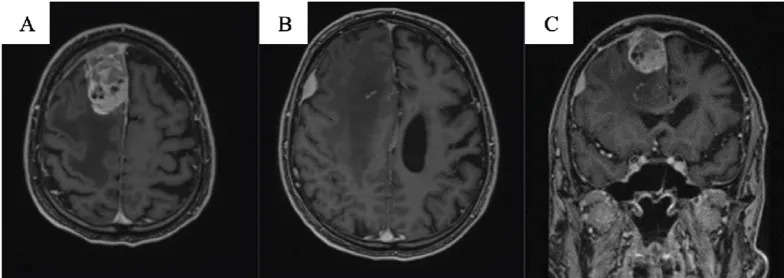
Contrast-enhanced T1-weighted images before surgery. A & B: MRI in axial plane. C: MRI in coronal plane.
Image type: radiology (mri)